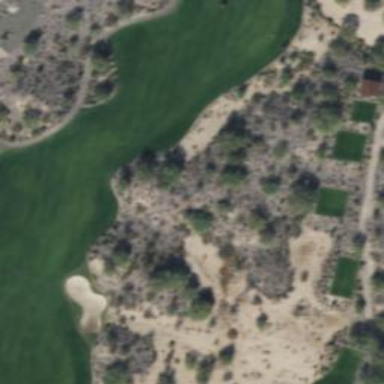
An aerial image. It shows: Rough area on grassy golf course.